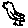
Label: bird